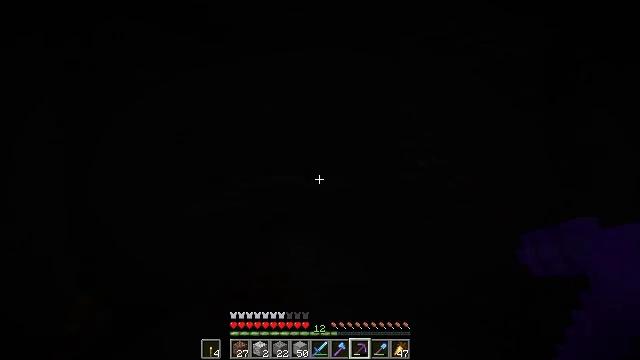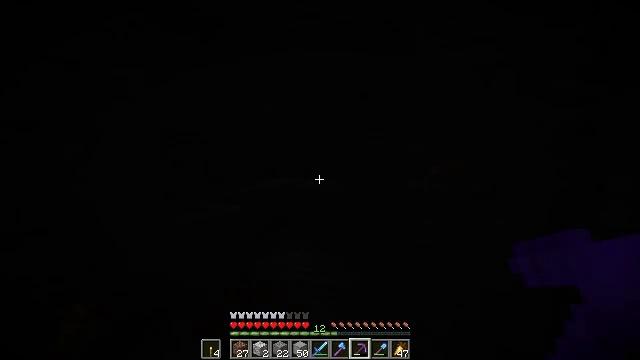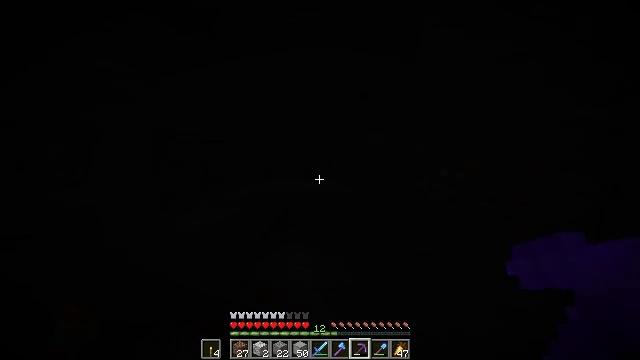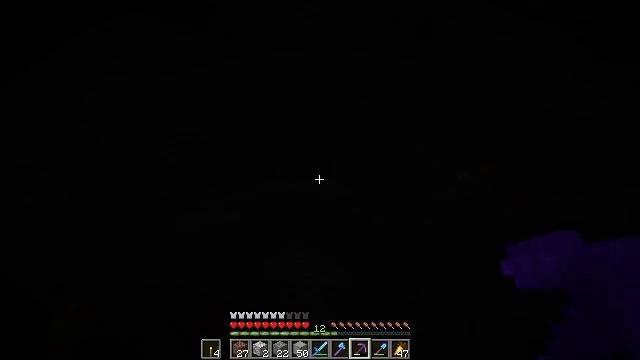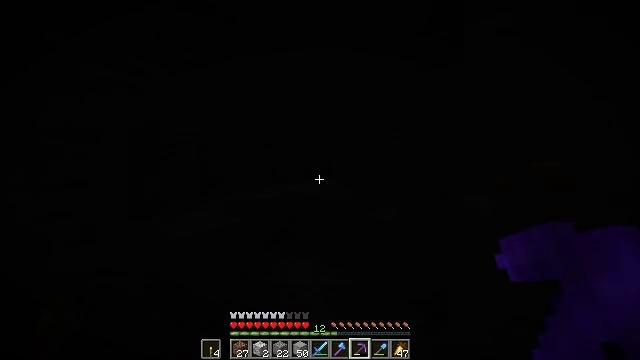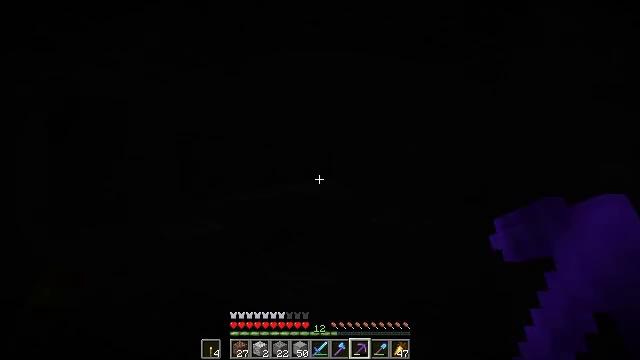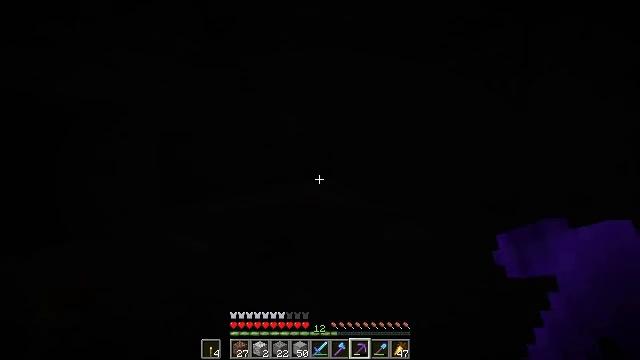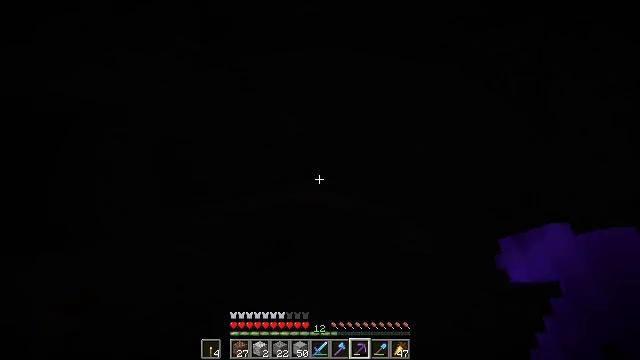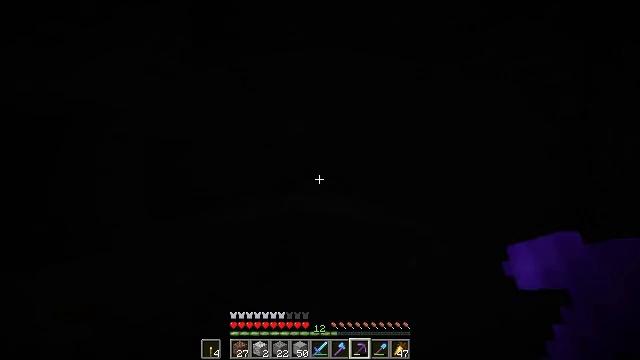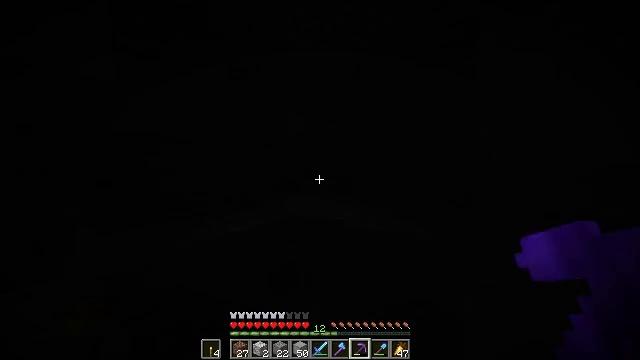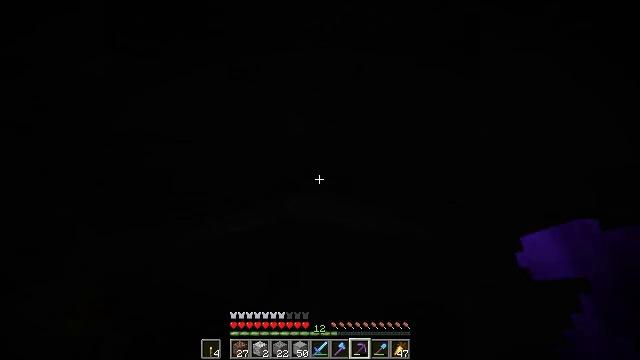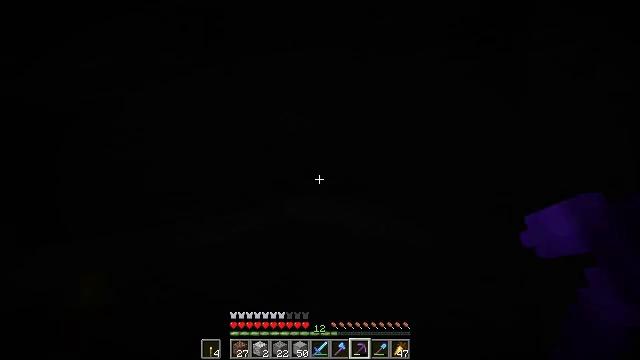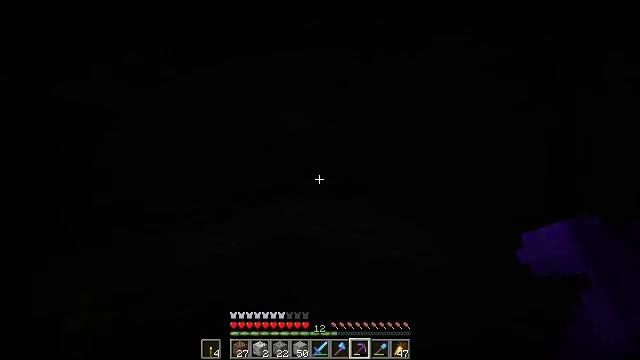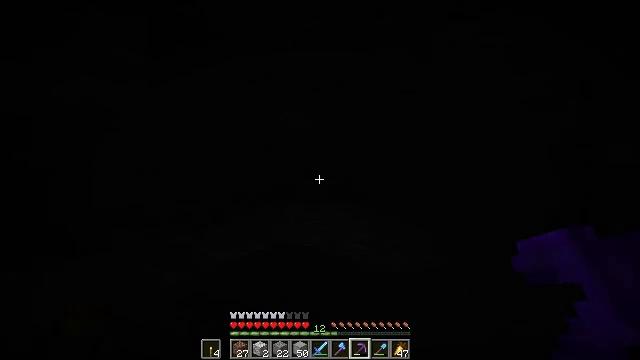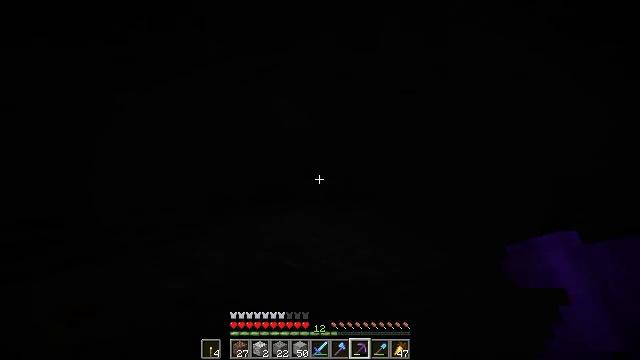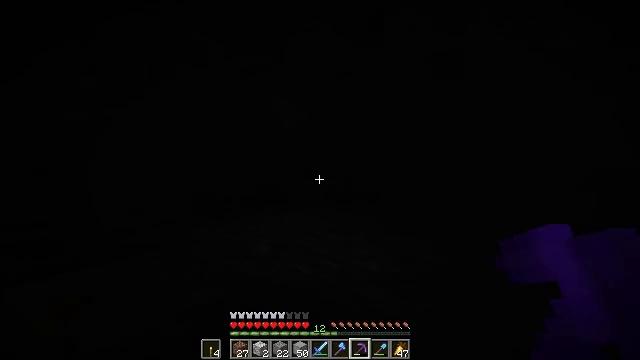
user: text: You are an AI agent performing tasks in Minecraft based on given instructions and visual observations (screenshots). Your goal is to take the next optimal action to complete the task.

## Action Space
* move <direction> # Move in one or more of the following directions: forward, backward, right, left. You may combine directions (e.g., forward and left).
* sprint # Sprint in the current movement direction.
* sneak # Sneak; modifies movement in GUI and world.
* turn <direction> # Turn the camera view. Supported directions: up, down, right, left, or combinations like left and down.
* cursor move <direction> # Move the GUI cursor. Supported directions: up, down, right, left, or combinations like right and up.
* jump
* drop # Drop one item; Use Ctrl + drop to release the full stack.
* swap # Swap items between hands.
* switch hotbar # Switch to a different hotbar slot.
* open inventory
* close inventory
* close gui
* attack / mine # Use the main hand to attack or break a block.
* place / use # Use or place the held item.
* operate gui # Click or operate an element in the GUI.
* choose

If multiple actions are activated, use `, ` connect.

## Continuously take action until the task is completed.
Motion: motion action
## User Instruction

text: Break the stone block.
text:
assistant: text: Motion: move forward, sprint
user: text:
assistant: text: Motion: move forward
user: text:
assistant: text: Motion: move forward, turn left
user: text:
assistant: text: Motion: move forward, turn left
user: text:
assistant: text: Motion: move forward
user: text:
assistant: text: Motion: move forward
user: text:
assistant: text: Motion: move forward, sprint
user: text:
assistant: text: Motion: move forward, sprint, turn left and up
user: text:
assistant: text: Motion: move forward, sprint
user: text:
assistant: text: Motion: move forward, sprint
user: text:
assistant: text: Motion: move forward, sprint
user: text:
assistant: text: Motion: move forward, sprint
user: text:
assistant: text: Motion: move forward
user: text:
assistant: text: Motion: move forward
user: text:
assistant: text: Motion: move forward
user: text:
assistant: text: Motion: move forward
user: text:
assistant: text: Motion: move forward
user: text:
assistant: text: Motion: move forward
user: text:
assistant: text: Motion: move forward, jump
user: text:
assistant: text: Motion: move forward, jump
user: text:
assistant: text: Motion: move forward, jump
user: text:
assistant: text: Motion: move forward, jump
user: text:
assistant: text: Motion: move forward, turn left, jump
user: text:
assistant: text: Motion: move forward, turn left
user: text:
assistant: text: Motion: move forward, turn left
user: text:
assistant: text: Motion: move forward, turn left
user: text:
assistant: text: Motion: move forward
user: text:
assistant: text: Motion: move forward
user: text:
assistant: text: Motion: move forward
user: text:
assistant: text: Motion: move forward